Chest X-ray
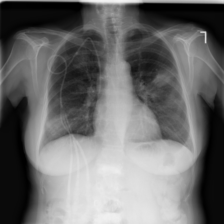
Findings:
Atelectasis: negative
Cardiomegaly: negative
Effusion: negative
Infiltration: negative
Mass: positive
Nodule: negative
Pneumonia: negative
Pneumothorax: negative
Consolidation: positive
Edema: negative
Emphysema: negative
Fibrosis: negative
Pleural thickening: negative
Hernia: negative